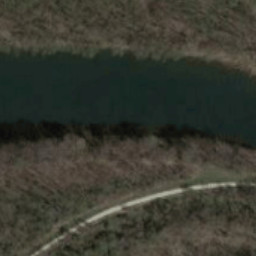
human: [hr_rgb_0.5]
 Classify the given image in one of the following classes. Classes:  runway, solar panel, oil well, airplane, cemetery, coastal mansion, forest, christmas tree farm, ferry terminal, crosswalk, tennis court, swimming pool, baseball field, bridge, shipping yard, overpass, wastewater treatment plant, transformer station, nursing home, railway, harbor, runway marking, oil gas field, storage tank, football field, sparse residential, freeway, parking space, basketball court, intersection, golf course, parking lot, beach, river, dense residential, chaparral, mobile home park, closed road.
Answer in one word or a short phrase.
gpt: river